Field crop: maize
Growth stage: 1
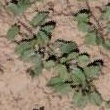
Species: convolvulus